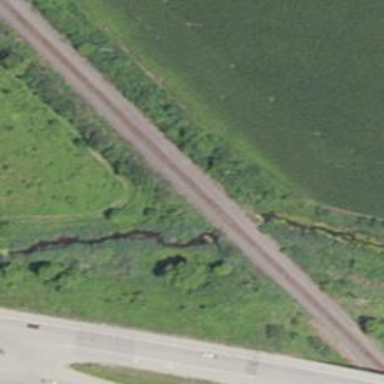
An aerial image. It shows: Culvert tunnel under river.